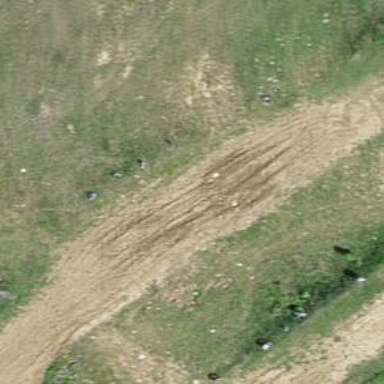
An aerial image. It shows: Motocross raceway with sandy surface.